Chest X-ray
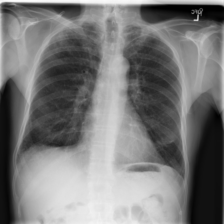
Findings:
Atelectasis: negative
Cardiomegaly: negative
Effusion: negative
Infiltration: negative
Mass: negative
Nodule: negative
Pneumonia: negative
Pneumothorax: negative
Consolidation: negative
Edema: negative
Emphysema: negative
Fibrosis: negative
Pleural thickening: negative
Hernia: negative